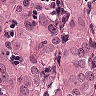
Metastatic tissue present: yes